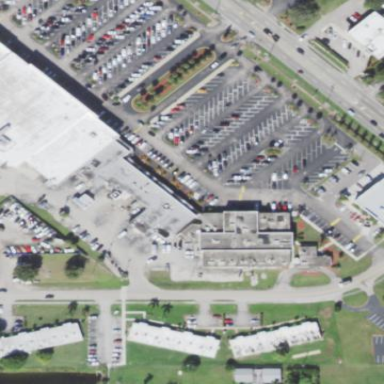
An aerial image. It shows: Commercial building.